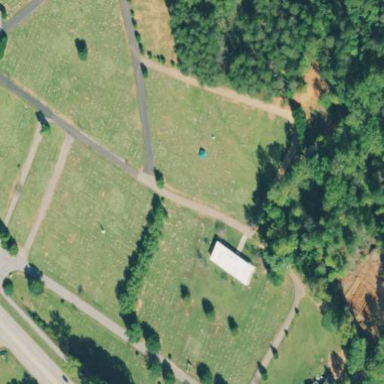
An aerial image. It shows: Cemetery.